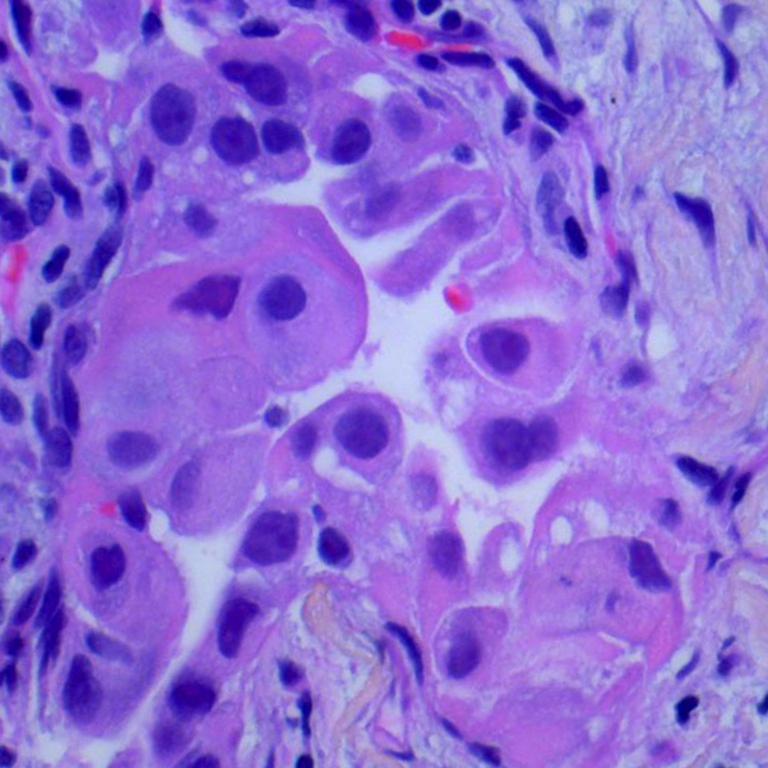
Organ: lung
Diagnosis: adenocarcinomas